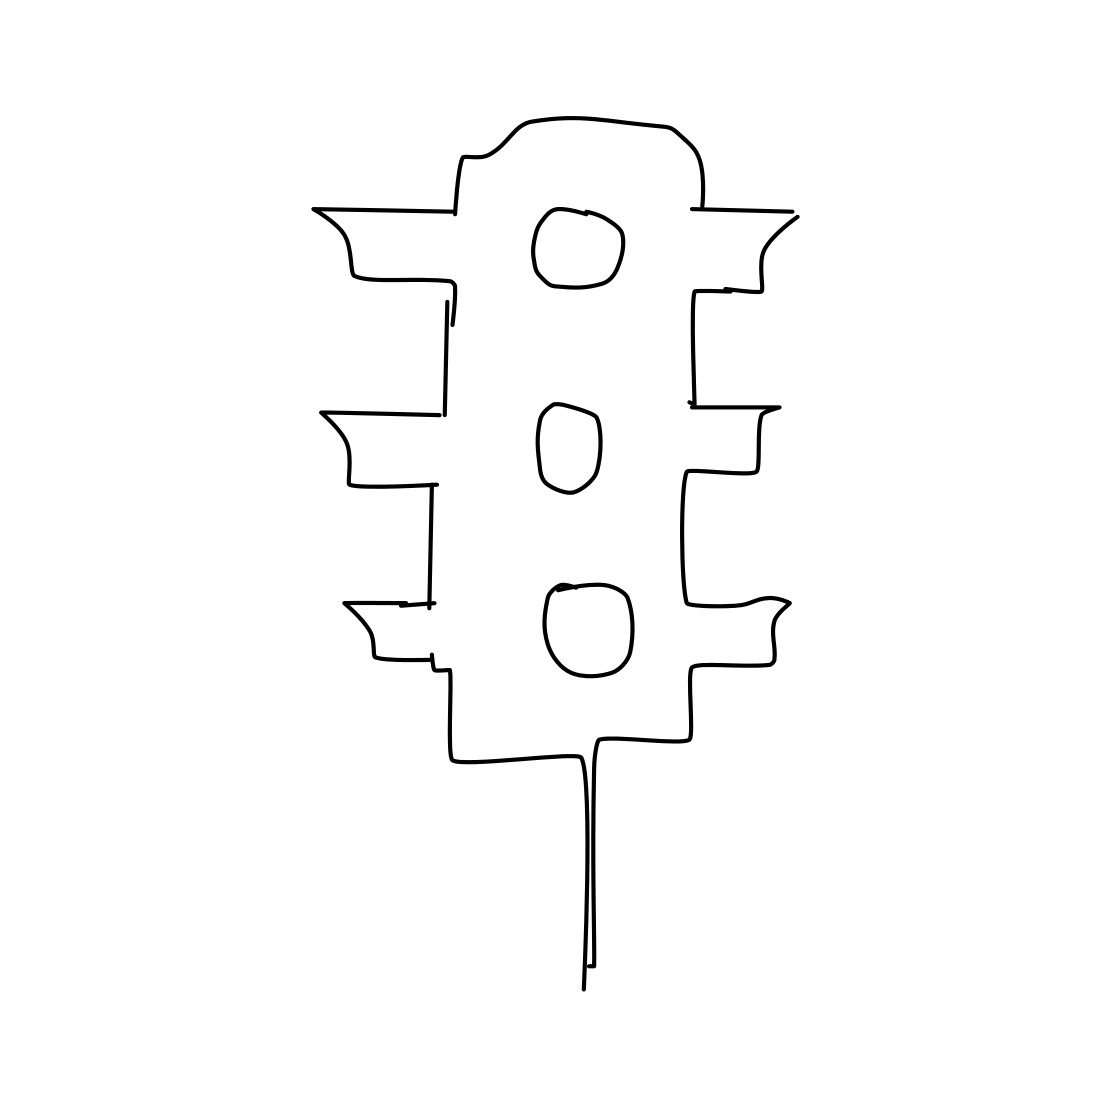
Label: traffic light